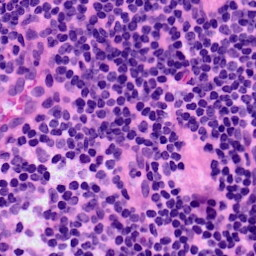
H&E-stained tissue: LymphNode